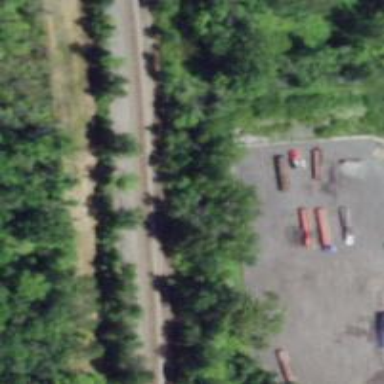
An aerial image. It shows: Abandoned railway.